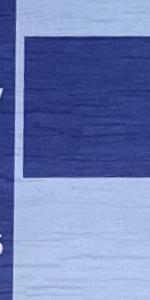
Label: Empty